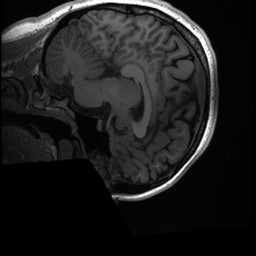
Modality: T1w
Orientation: sagittal
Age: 18
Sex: female